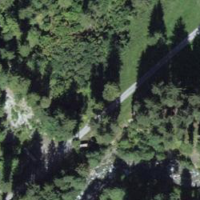
EUNIS habitat code: 43
Species observed at this site:
Bistorta vivipara
Erinus alpinus